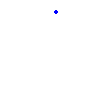
Particle: kaon